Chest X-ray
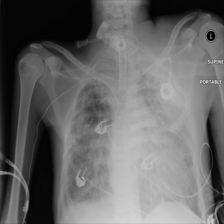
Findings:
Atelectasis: negative
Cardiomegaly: negative
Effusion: negative
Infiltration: negative
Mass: negative
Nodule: negative
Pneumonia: negative
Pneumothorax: negative
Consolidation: negative
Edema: negative
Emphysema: negative
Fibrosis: negative
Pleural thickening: negative
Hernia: negative